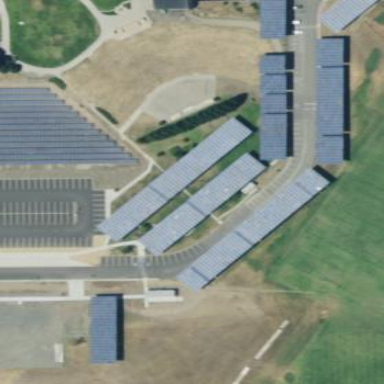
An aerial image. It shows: Solar power generator utilizing photovoltaic technology with solar photovoltaic panels.